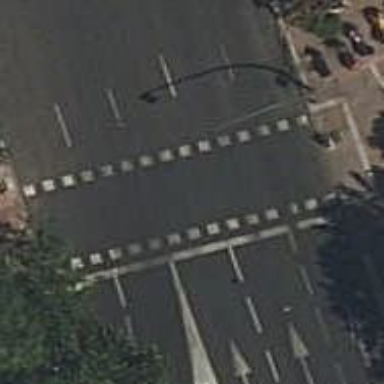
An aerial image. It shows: Road with traffic signals at crossing.